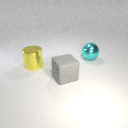
large gray rubber cube to the left of large cyan metal sphere